Question: Can anyone tell me why this (the circled part) is happening? This happened immediately after I added it to the activity.

The all important (and relevant) part of the xml:
'''
<TableLayout
android:id="@+id/tableLayout1"
android:layout_width="wrap_content"
android:layout_height="wrap_content"
android:layout_alignParentLeft="true"
android:layout_alignParentRight="true"
android:layout_alignParentTop="true" >
<TableRow
android:id="@+id/tableRow1"
android:layout_width="fill_parent"
android:layout_height="fill_parent"
android:padding="5dp" >
<TextView
android:id="@+id/textView1"
android:layout_width="fill_parent"
android:layout_height="wrap_content"
android:padding="5dp"
android:text="Delivery Approval" />
</TableRow>
<TableRow
android:id="@+id/tableRow2"
android:layout_width="fill_parent"
android:layout_height="wrap_content"
android:padding="5dp" >
<LinearLayout
android:layout_width="fill_parent"
android:layout_height="wrap_content"
android:layout_weight="1"
android:orientation="vertical" >
<TextView
android:id="@+id/textView2"
android:layout_width="match_parent"
android:layout_height="match_parent"
android:layout_gravity="center_vertical|center_horizontal|center"
android:layout_weight="1"
android:background="@color/CornflowerBlue"
android:padding="5dp"
android:text="Quantity Approved?"
android:textStyle="bold" />
<TextView
android:id="@+id/textView3"
style="@style/subText"
android:layout_width="match_parent"
android:layout_height="wrap_content"
android:text="Is the quantity being delivered correct and all accounted for?"
android:textStyle="italic" />
<LinearLayout
android:layout_width="match_parent"
android:layout_height="wrap_content"
android:layout_weight="1"
android:orientation="vertical" >
<RadioGroup
android:id="@+id/radioGroup1"
style="@style/subRadioButtons"
android:layout_width="wrap_content"
android:layout_height="wrap_content"
android:layout_gravity="right"
android:layout_marginRight="10dp"
android:layout_weight="1" >
<RadioButton
android:id="@+id/quaYes"
android:layout_width="wrap_content"
android:layout_height="wrap_content"
android:layout_weight="1"
android:checked="false"
android:text="Yes" />
<RadioButton
android:id="@+id/quaNo"
android:layout_width="wrap_content"
android:layout_height="wrap_content"
android:layout_weight="1"
android:text="No" />
</RadioGroup>
</LinearLayout>
</LinearLayout>
</TableRow>
<TableRow
android:id="@+id/tableRow3"
android:layout_width="match_parent"
android:layout_height="fill_parent"
android:layout_weight="1"
android:padding="5dp" >
<LinearLayout
android:layout_width="match_parent"
android:layout_height="wrap_content"
android:layout_weight="1"
android:orientation="vertical" >
<TextView
android:id="@+id/textView4"
android:layout_width="match_parent"
android:layout_height="wrap_content"
android:background="@color/CornflowerBlue"
android:padding="5dp"
android:text="Condition Approved?"
android:textStyle="bold" />
<TextView
android:id="@+id/textView5"
android:layout_width="match_parent"
android:layout_height="wrap_content"
android:padding="5dp"
android:text="Is the condition of delivery satisfactory?"
android:textAlignment="center"
android:textAppearance="@style/subText"
android:textStyle="italic" />
<LinearLayout
android:layout_width="match_parent"
android:layout_height="wrap_content"
android:layout_weight="1"
android:orientation="vertical" >
<RadioGroup
android:id="@+id/radioGroup2"
style="@style/subRadioButtons"
android:layout_width="wrap_content"
android:layout_height="wrap_content"
android:layout_gravity="right"
android:layout_marginRight="10dp"
android:layout_weight="1" >
<RadioButton
android:id="@+id/conYes"
android:layout_width="wrap_content"
android:layout_height="wrap_content"
android:layout_weight="1"
android:checked="false"
android:text="Yes" />
<RadioButton
android:id="@+id/conNo"
android:layout_width="wrap_content"
android:layout_height="wrap_content"
android:layout_weight="1"
android:text="No" />
</RadioGroup>
</LinearLayout>
</LinearLayout>
</TableRow>
<TableRow
android:id="@+id/tableRow4"
android:layout_width="match_parent"
android:layout_height="wrap_content"
android:padding="5dp" >
<LinearLayout
android:layout_width="match_parent"
android:layout_height="wrap_content"
android:layout_weight="1"
android:orientation="vertical" >
<TextView
android:id="@+id/textView6"
android:layout_width="match_parent"
android:layout_height="wrap_content"
android:layout_weight="1"
android:background="@color/CornflowerBlue"
android:padding="5dp"
android:text="Proof"
android:textStyle="bold" />
<LinearLayout
android:layout_width="match_parent"
android:layout_height="wrap_content"
android:layout_weight="1"
android:orientation="vertical" >
<TextView
android:id="@+id/textView7"
android:layout_width="match_parent"
android:layout_height="wrap_content"
android:padding="5dp"
android:text="If delivery has not been approved. Please provide proof. Using either Photographic evidence, or voice, detailing issue."
android:textAppearance="@style/subText"
android:textStyle="italic" />
</LinearLayout>
<LinearLayout
android:layout_width="match_parent"
android:layout_height="wrap_content"
android:layout_weight="1" >
<ImageView
android:id="@+id/imageView1"
android:layout_width="128dp"
android:layout_height="64dp"
android:layout_gravity="center_vertical|start"
android:layout_weight="1"
android:scaleType="fitCenter"
android:src="@drawable/icon_photo" />
<ImageView
android:id="@+id/imageView2"
android:layout_width="128dp"
android:layout_height="64dp"
android:layout_gravity="center_vertical|end"
android:layout_weight="1"
android:scaleType="fitCenter"
android:src="@drawable/icon_record" />
</LinearLayout>
</LinearLayout>
</TableRow>
</TableLayout>
<LinearLayout
android:layout_width="fill_parent"
android:layout_height="wrap_content"
android:layout_alignParentLeft="true"
android:layout_alignParentRight="true"
android:layout_below="@+id/tableLayout1"
android:orientation="vertical"
android:padding="5dp" >
<Button
android:id="@+id/cmdNext"
android:layout_width="match_parent"
android:layout_height="wrap_content"
android:gravity="center"
android:text="Customer Signature"
android:textAlignment="center"
android:textSize="12sp" />
</LinearLayout>
</RelativeLayout>
'''
As you can see I've set 'textAlignment' to center, but it does nothing. Is this an issue with using a Table layout maybe? Possibly, due to other layouts in the activity, it's being forced over one side?
- Posted entire XML file, as it stands currently.
- Have tried running on the device, but still the same formatting issue, so it's definitely somewhere in my XML, maybe an inherited property (which I tend to avoid, for exactly this reason). I've also attempted to set the position of the text to other position and nothing changes in the designer, nor on the device/emulator.
Many thanks!
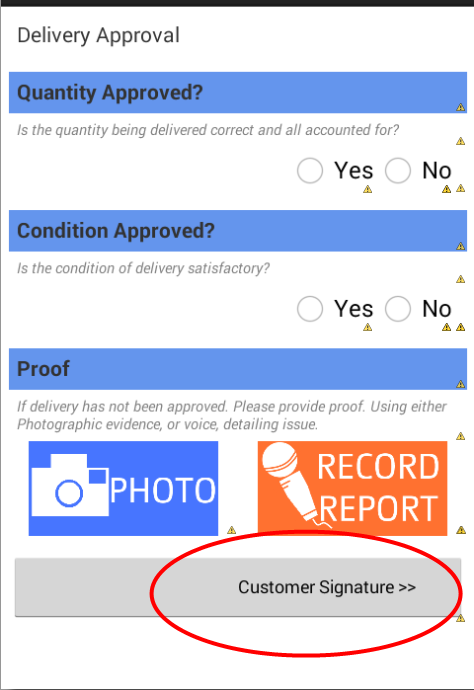
Answer: Try this one (however, I couldn't test it so I am not sure)
'''
<?xml version="1.0" encoding="utf-8"?>
<RelativeLayout xmlns:android="http://schemas.android.com/apk/res/android"
android:minWidth="25px"
android:minHeight="25px"
android:layout_width="match_parent"
android:layout_height="match_parent"
android:id="@+id/relativeLayout1">
<TableLayout
android:id="@+id/tableLayout1"
android:layout_width="match_parent"
android:layout_height="wrap_content"
android:layout_alignParentLeft="true"
android:layout_alignParentRight="true"
android:layout_alignParentTop="true">
<TableRow
android:id="@+id/tableRow1"
android:layout_width="match_parent"
android:layout_height="wrap_content"
android:padding="5dp">
<TextView
android:id="@+id/textView1"
android:layout_width="match_parent"
android:layout_height="wrap_content"
android:padding="5dp"
android:text="Delivery Approval"
android:gravity="left" />
</TableRow>
<TableRow
android:id="@+id/tableRow2"
android:layout_width="match_parent"
android:layout_height="wrap_content"
android:padding="5dp">
<LinearLayout
android:layout_width="match_parent"
android:layout_height="wrap_content"
android:layout_weight="1"
android:orientation="vertical">
<TextView
android:id="@+id/textView2"
android:layout_width="match_parent"
android:layout_height="match_parent"
android:layout_gravity="center_vertical|center_horizontal|center"
android:layout_weight="1"
android:background="@color/CornflowerBlue"
android:padding="5dp"
android:text="Quantity Approved?"
android:textStyle="bold" />
<TextView
android:id="@+id/textView3"
style="@style/subText"
android:layout_width="match_parent"
android:layout_height="wrap_content"
android:text="Is the quantity being delivered correct and all accounted for?"
android:textStyle="italic" />
<LinearLayout
android:layout_width="match_parent"
android:layout_height="wrap_content"
android:layout_weight="1"
android:orientation="vertical">
<RadioGroup
android:id="@+id/radioGroup1"
style="@style/subRadioButtons"
android:layout_width="wrap_content"
android:layout_height="wrap_content"
android:layout_gravity="right"
android:layout_marginRight="10dp"
android:layout_weight="1">
<RadioButton
android:id="@+id/quaYes"
android:layout_width="wrap_content"
android:layout_height="wrap_content"
android:layout_weight="1"
android:checked="false"
android:text="Yes" />
<RadioButton
android:id="@+id/quaNo"
android:layout_width="wrap_content"
android:layout_height="wrap_content"
android:layout_weight="1"
android:text="No" />
</RadioGroup>
</LinearLayout>
</LinearLayout>
</TableRow>
<TableRow
android:id="@+id/tableRow3"
android:layout_width="match_parent"
android:layout_height="wrap_content"
android:layout_weight="1"
android:padding="5dp">
<LinearLayout
android:layout_width="match_parent"
android:layout_height="wrap_content"
android:layout_weight="1"
android:orientation="vertical">
<TextView
android:id="@+id/textView4"
android:layout_width="match_parent"
android:layout_height="wrap_content"
android:background="@color/CornflowerBlue"
android:padding="5dp"
android:text="Condition Approved?"
android:textStyle="bold" />
<TextView
android:id="@+id/textView5"
android:layout_width="match_parent"
android:layout_height="wrap_content"
android:padding="5dp"
android:text="Is the condition of delivery satisfactory?"
android:textAppearance="@style/subText"
android:textStyle="italic" />
<LinearLayout
android:layout_width="match_parent"
android:layout_height="wrap_content"
android:layout_weight="1"
android:orientation="vertical">
<RadioGroup
android:id="@+id/radioGroup2"
style="@style/subRadioButtons"
android:layout_width="wrap_content"
android:layout_height="wrap_content"
android:layout_gravity="right"
android:layout_marginRight="10dp"
android:layout_weight="1">
<RadioButton
android:id="@+id/conYes"
android:layout_width="wrap_content"
android:layout_height="wrap_content"
android:layout_weight="1"
android:checked="false"
android:text="Yes" />
<RadioButton
android:id="@+id/conNo"
android:layout_width="wrap_content"
android:layout_height="wrap_content"
android:layout_weight="1"
android:text="No" />
</RadioGroup>
</LinearLayout>
</LinearLayout>
</TableRow>
<TableRow
android:id="@+id/tableRow4"
android:layout_width="match_parent"
android:layout_height="wrap_content"
android:padding="5dp">
<LinearLayout
android:layout_width="match_parent"
android:layout_height="wrap_content"
android:layout_weight="1"
android:orientation="vertical">
<TextView
android:id="@+id/textView6"
android:layout_width="match_parent"
android:layout_height="wrap_content"
android:layout_weight="1"
android:background="@color/CornflowerBlue"
android:padding="5dp"
android:text="Proof"
android:textStyle="bold" />
<LinearLayout
android:layout_width="match_parent"
android:layout_height="wrap_content"
android:layout_weight="1"
android:orientation="vertical">
<TextView
android:id="@+id/textView7"
android:layout_width="match_parent"
android:layout_height="wrap_content"
android:padding="5dp"
android:text="If delivery has not been approved. Please provide proof. Using either Photographic evidence, or voice, detailing issue."
android:textAppearance="@style/subText"
android:textStyle="italic" />
</LinearLayout>
<LinearLayout
android:layout_width="match_parent"
android:layout_height="wrap_content"
android:layout_weight="1">
<ImageView
android:id="@+id/imageView1"
android:layout_width="128dp"
android:layout_height="64dp"
android:layout_gravity="center_vertical|start"
android:layout_weight="1"
android:scaleType="fitCenter"
android:src="@drawable/icon_photo" />
<ImageView
android:id="@+id/imageView2"
android:layout_width="128dp"
android:layout_height="64dp"
android:layout_gravity="center_vertical|end"
android:layout_weight="1"
android:scaleType="fitCenter"
android:src="@drawable/icon_record" />
</LinearLayout>
</LinearLayout>
</TableRow>
</TableLayout>
<LinearLayout
android:layout_width="match_parent"
android:layout_height="wrap_content"
android:layout_alignParentLeft="true"
android:layout_alignParentRight="true"
android:layout_below="@+id/tableLayout1"
android:orientation="vertical"
android:padding="5dp"
android:gravity="center">
<Button
android:id="@+id/cmdNext"
android:layout_width="match_parent"
android:layout_height="wrap_content"
android:gravity="center"
android:text="Customer Signature"
android:textSize="12sp" />
</LinearLayout>
</RelativeLayout>
'''